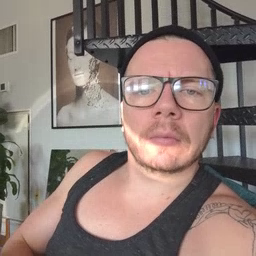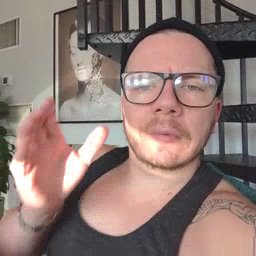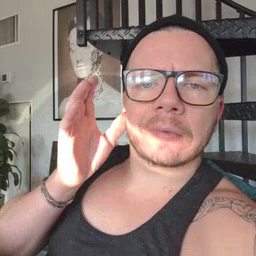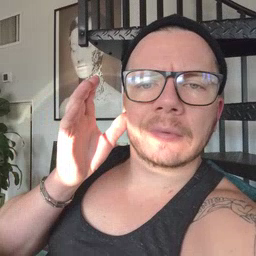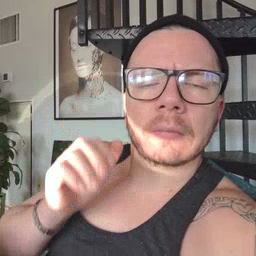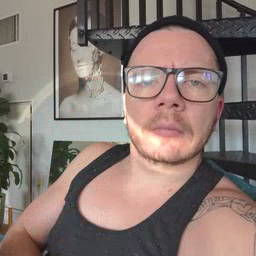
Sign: listen